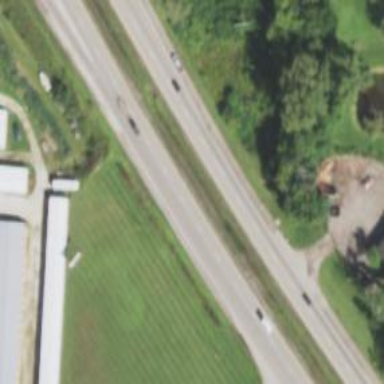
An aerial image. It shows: Asphalt trunk highway.